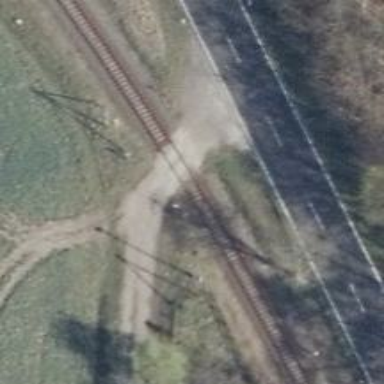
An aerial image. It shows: Railway signal.